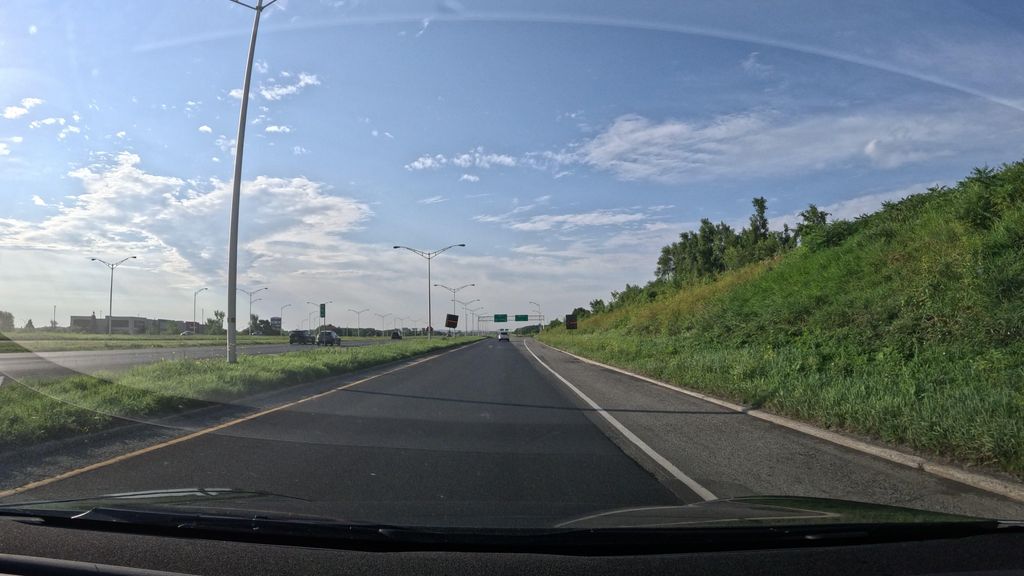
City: montreal